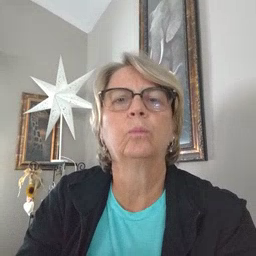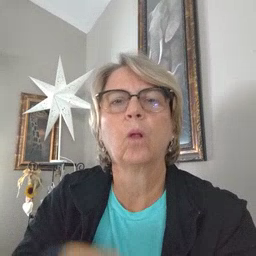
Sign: down